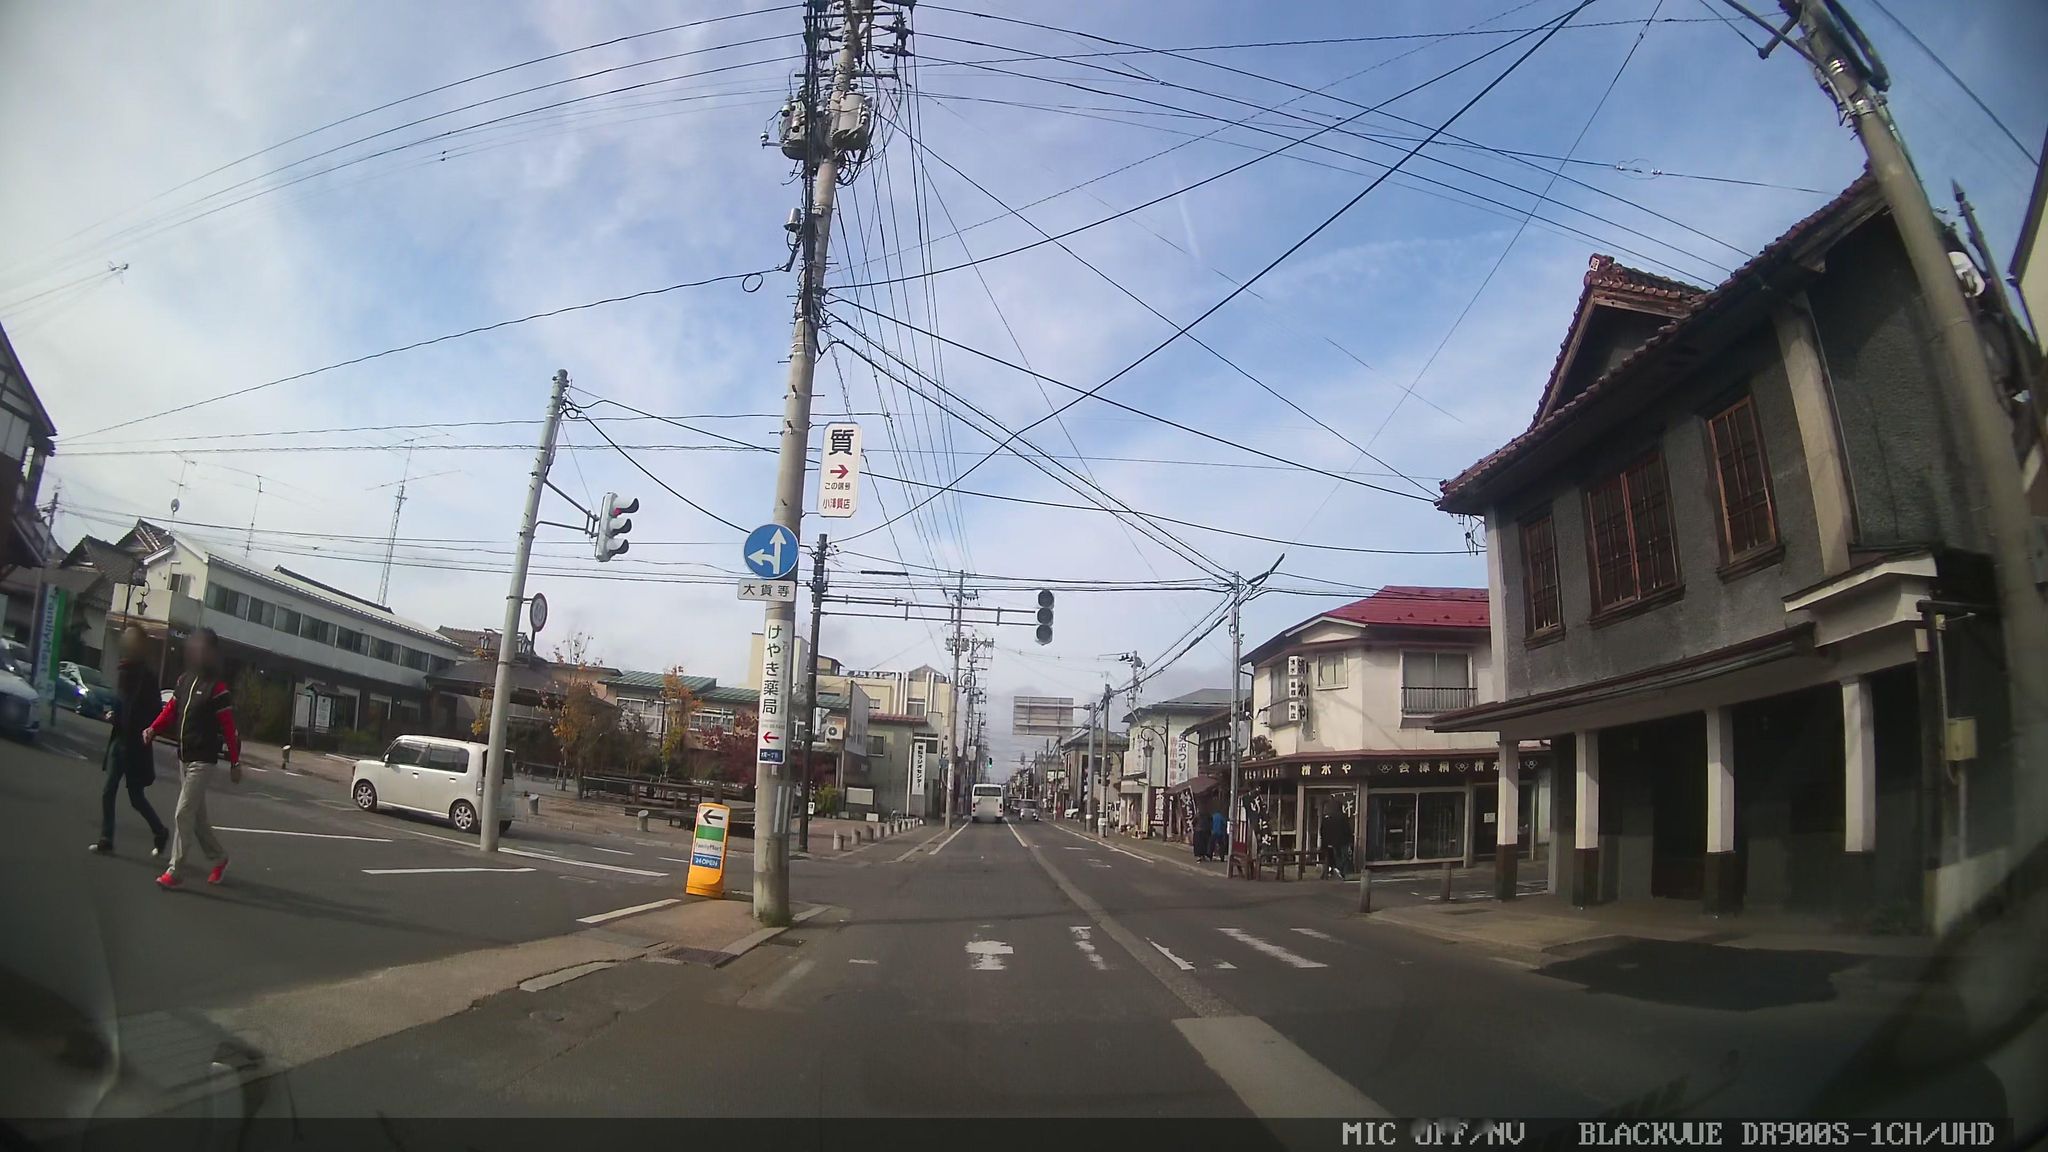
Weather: snowy
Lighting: day
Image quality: good
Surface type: driving surface
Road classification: footway
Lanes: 2.0
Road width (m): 3
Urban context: urban centre
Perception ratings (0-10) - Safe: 3.31, Lively: 5.49, Beautiful: 4.14, Boring: 3.29, Depressing: 4.65, Wealthy: 0.8